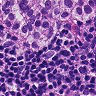
Metastatic tissue present: yes